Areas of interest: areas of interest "Park and greenspace"
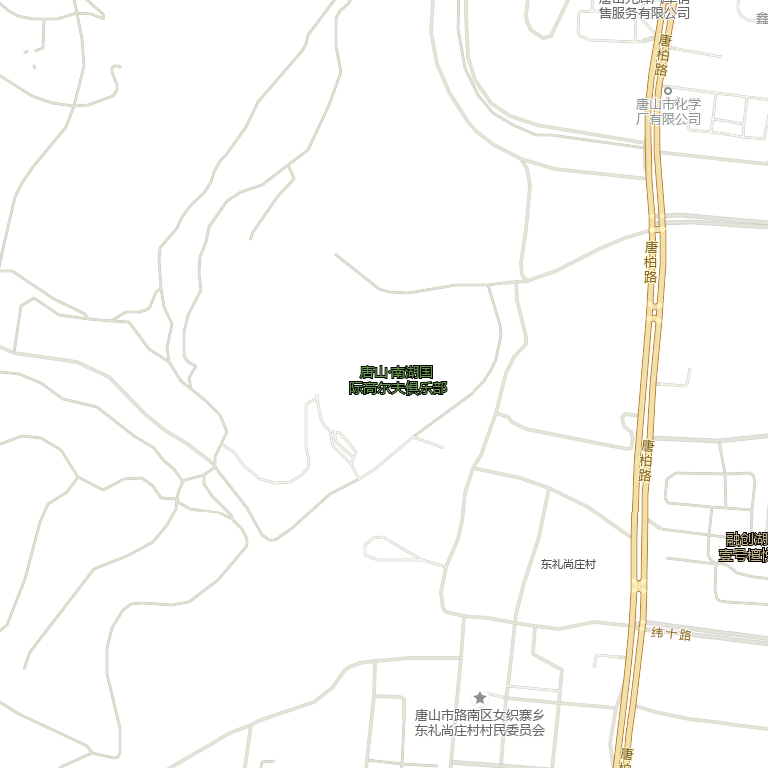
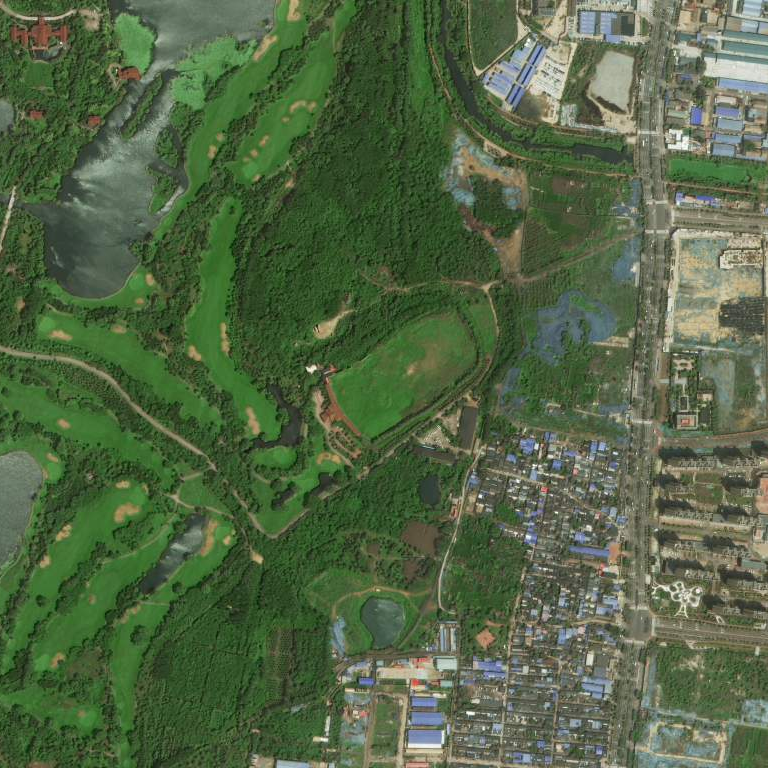